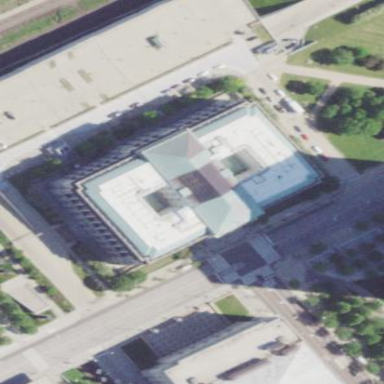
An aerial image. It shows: Building with hipped roof design.